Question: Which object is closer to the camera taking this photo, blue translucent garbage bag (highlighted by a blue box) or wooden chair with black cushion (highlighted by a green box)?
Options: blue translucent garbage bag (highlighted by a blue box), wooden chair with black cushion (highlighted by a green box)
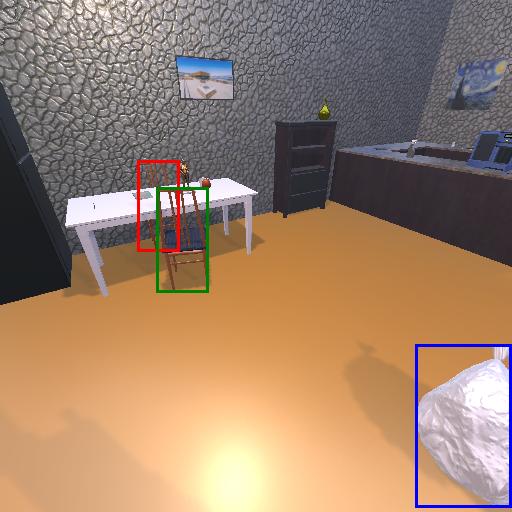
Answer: blue translucent garbage bag (highlighted by a blue box)